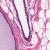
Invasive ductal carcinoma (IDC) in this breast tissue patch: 0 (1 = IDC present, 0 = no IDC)